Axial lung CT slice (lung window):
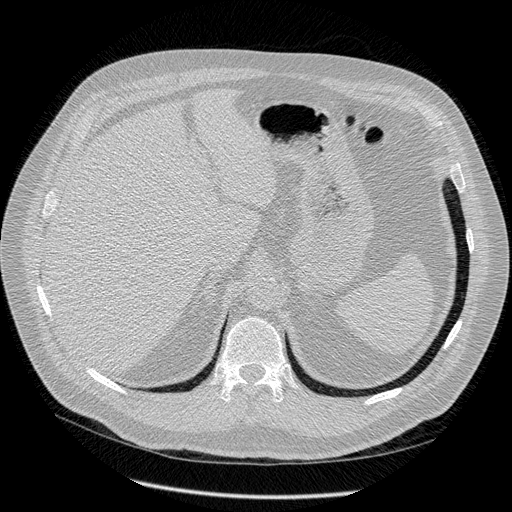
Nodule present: no